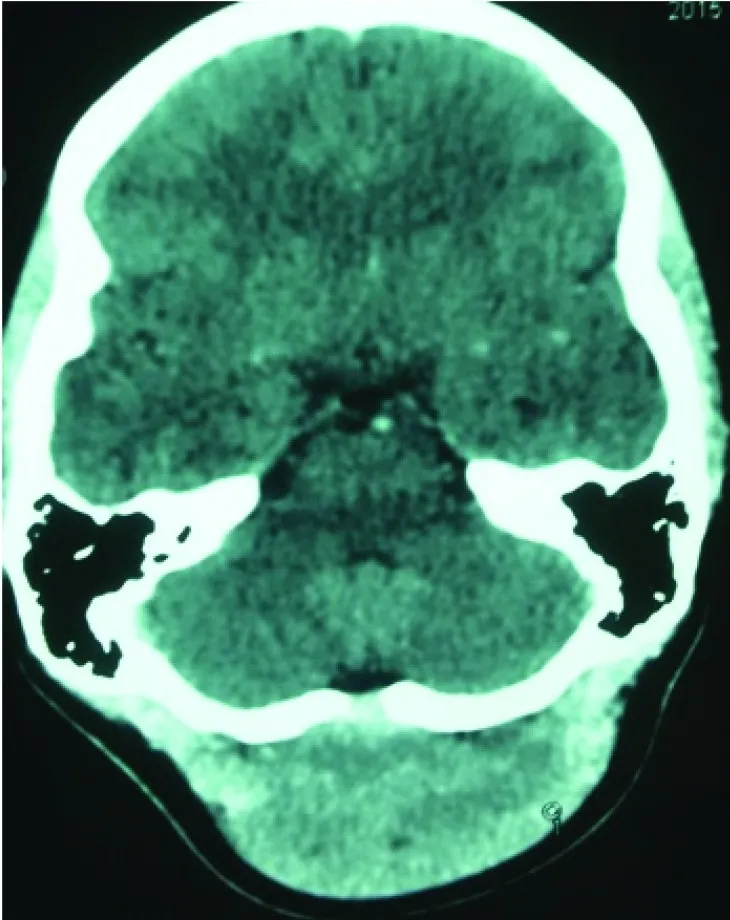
CT image showing homogeneously enhanced lesion in the scalp of occipital region.
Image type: radiology (ct)